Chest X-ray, PA view. Patient: 35 years old, sex F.
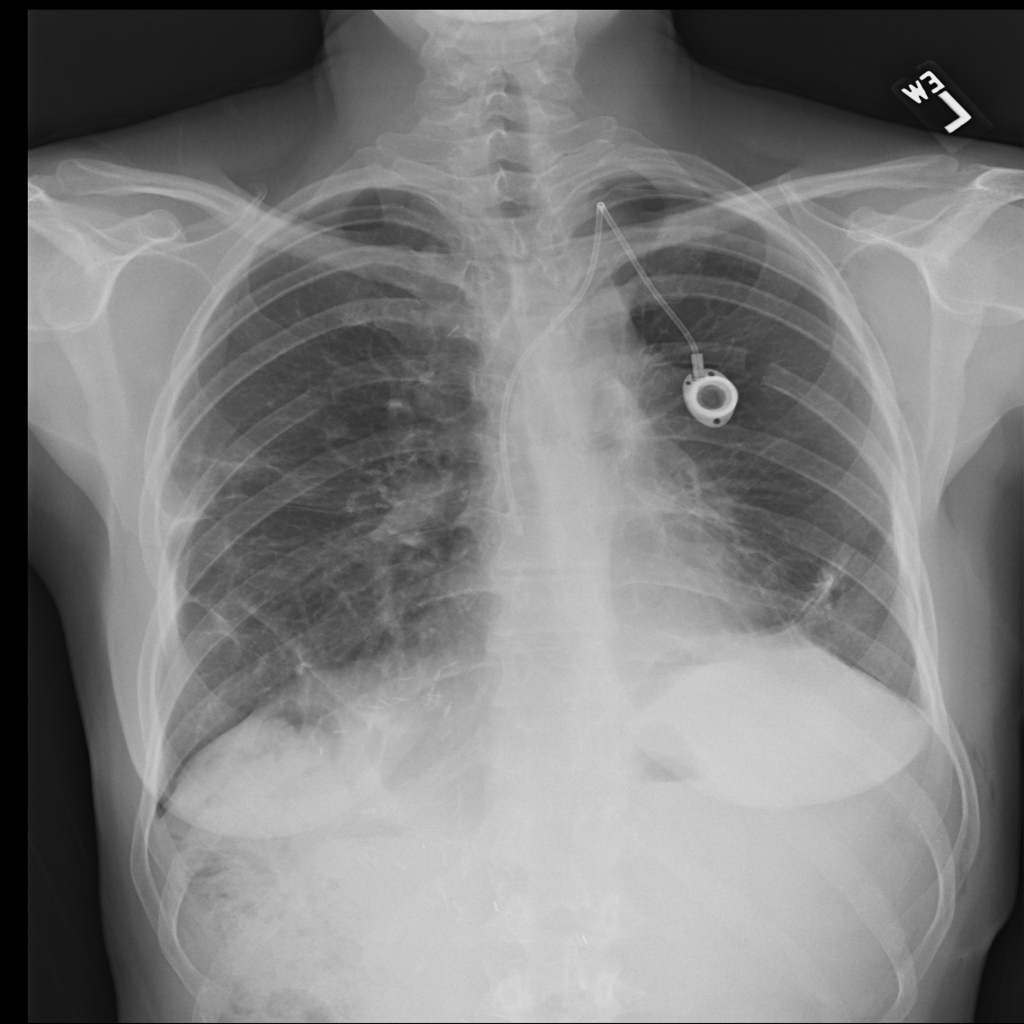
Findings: Pneumothorax